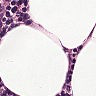
Metastatic tissue present: no